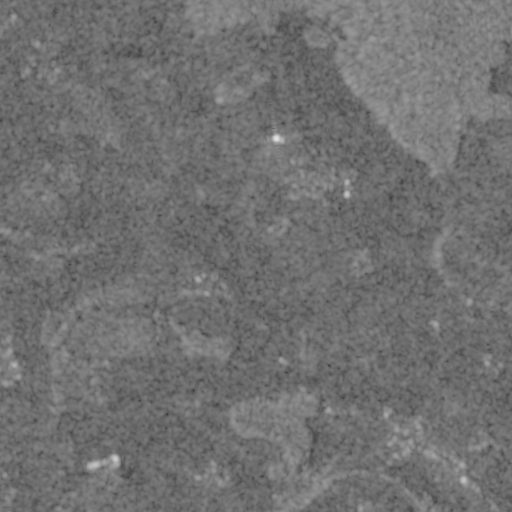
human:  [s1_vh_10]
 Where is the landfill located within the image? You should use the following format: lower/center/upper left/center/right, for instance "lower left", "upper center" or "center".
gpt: The landfill is located in the lower left of the image.
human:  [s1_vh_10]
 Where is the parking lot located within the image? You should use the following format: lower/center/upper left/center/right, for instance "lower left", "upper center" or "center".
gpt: The parking lot is located in the lower left of the image.
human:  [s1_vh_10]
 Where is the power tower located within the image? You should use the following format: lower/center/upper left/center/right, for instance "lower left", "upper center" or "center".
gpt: The power tower is located in the lower right of the image.
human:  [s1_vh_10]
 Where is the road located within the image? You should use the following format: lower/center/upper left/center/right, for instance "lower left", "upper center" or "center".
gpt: There is no road in the image.

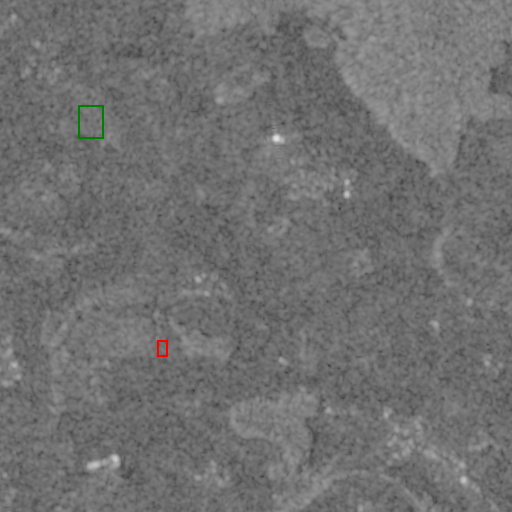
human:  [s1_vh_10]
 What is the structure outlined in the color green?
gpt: The structure outlined in green is a crop field.
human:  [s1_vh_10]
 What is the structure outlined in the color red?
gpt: The structure outlined in red is a landfill.
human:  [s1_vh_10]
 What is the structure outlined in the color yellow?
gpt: There is no yellow outline.